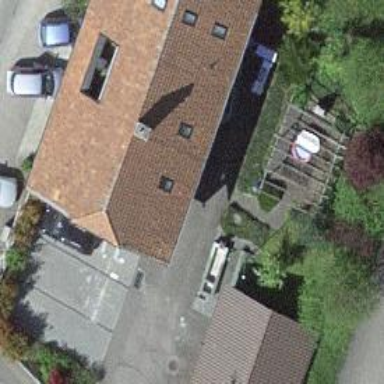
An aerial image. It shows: Residential building.